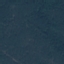
Land use / land cover class: Forest